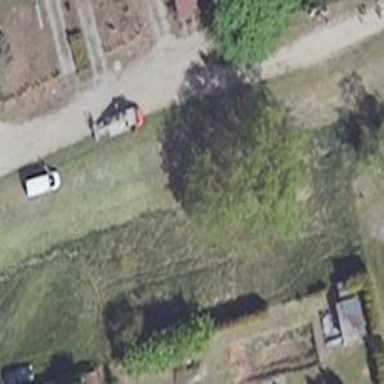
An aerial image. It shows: Abandoned railway with historical significance.